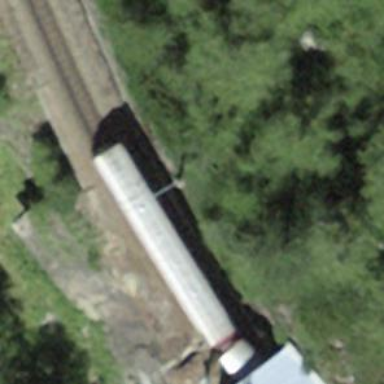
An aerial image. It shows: Narrow-gauge railway track with electrified contact line. The railway has one track.